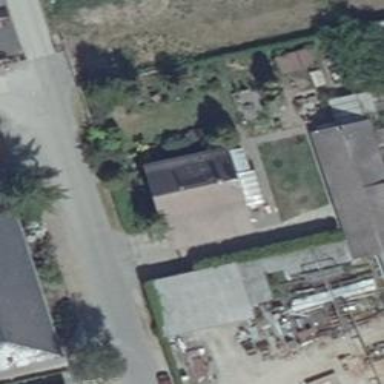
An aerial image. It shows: Detached building with gabled roof.